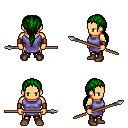
a pixel art fantasy rpg character, male body template, human, tanned skin, chain tabard jacket, gold greaves, green ponytail hairstyle, leather bracers, brown shoes, spear, four views (front, back, left, right), 2x2 character sprite sheet, small pixel art, hard edges, no anti-aliasing